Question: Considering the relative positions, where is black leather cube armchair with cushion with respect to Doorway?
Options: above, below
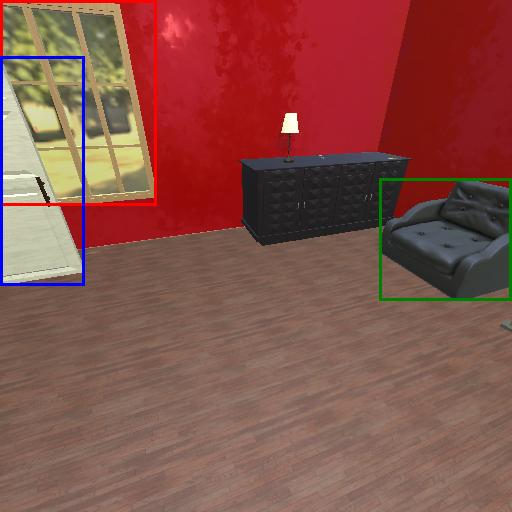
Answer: above